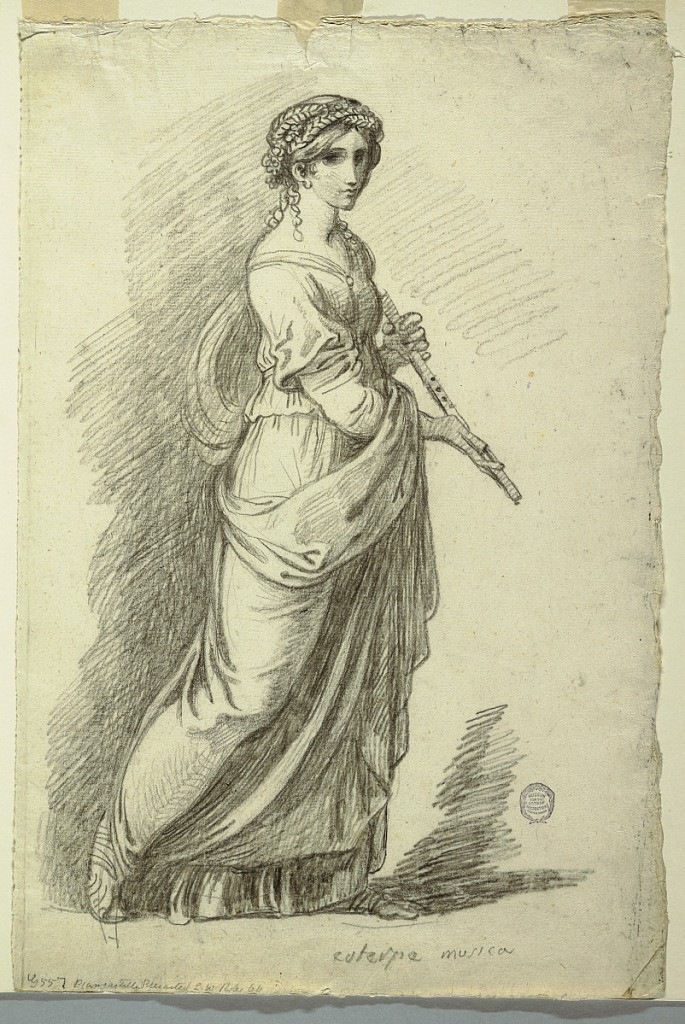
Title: Euterpe, Muse of Lyric Poetry
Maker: Felice Giani, Italian, 1758–1823
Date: ca. 1820
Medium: Black chalk on laid paper
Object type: Drawing
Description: Seen in three-quarter profile, walking toward the right, holding a flute in both hands.